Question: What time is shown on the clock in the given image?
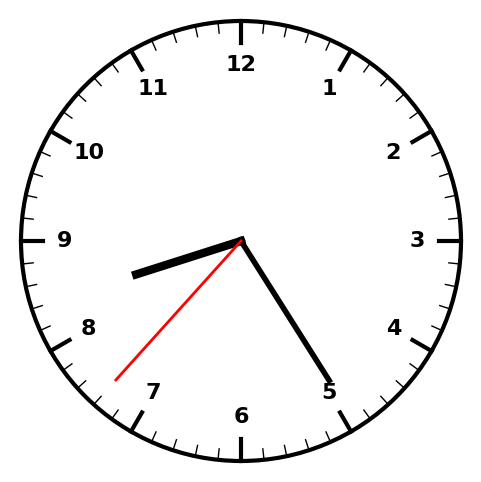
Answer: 08:24:37